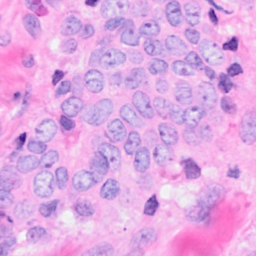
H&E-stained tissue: Breast